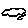
Label: cloud